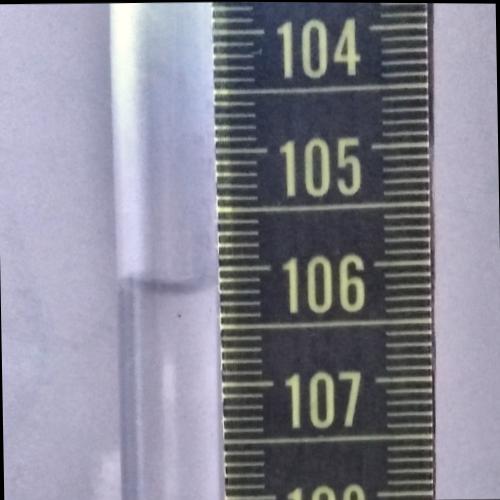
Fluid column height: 106.1 cm